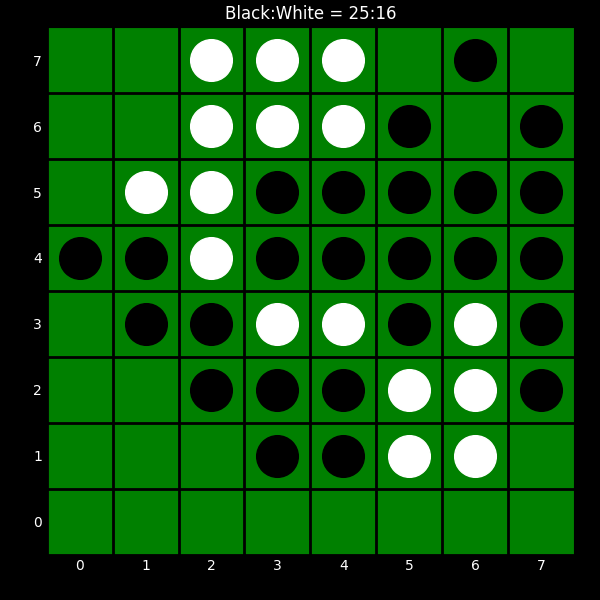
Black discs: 25
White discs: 16